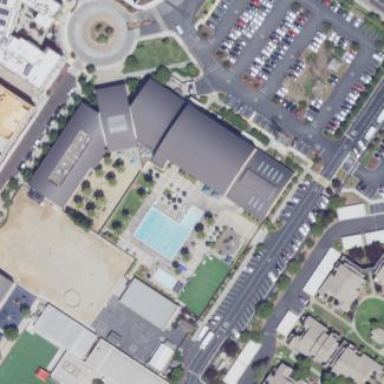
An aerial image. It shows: Community centre building.